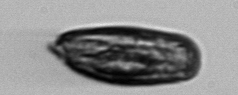
Label: Katodinium_or_Torodinium